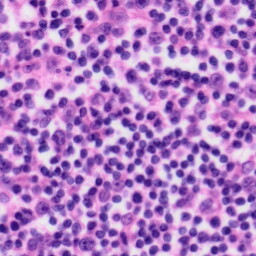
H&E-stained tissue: Tonsil